Question: If you have a set of 'regular' connected triangles such as this:

...and you know the vertices / normals of every triangle, what is an efficient method to test whether or not another point is 'inside' or 'contained within' the set of triangles?
Thanks!
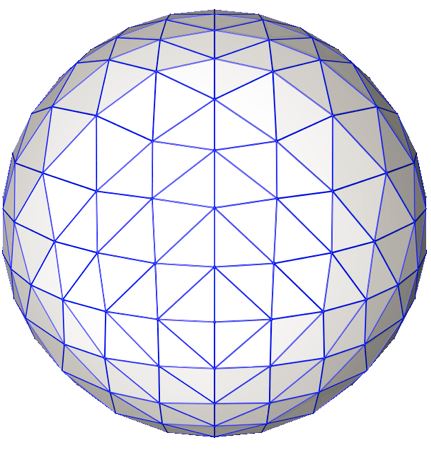
Answer: From the given point, cast a straight line. Test intersection of the line with every triangle and count all intersections found on the same side of the point. If this count is odd, you are inside.
To make computation easy, use 'x=x0', 'y=y0' for the line and project everything on the 'XY' plane. Use <URL> and finally check the 'z' value of the intersection.